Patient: sex F, age 33
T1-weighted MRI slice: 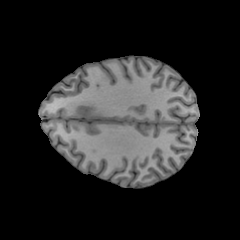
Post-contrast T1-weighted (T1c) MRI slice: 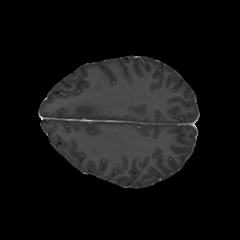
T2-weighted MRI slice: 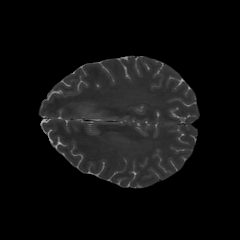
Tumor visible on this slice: no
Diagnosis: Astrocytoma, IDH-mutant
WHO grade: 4